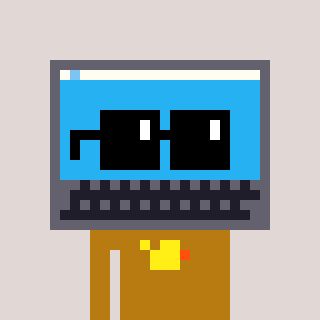
a pixel art character with square black sunglasses, a laptop-shaped head and a gold-colored body on a warm background